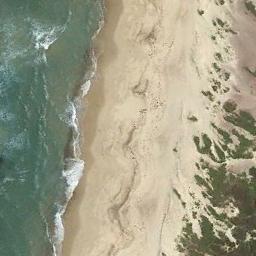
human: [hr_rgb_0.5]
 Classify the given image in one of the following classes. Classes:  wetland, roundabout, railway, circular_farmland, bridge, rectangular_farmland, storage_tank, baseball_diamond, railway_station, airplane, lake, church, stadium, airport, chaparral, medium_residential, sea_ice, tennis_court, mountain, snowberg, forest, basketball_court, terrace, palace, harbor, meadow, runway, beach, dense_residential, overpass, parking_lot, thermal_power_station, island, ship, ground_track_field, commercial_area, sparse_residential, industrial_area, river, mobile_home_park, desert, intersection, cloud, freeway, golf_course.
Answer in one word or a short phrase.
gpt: beach